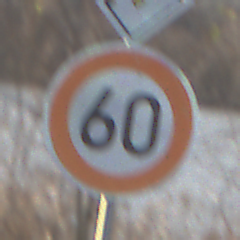
Verkehrszeichen: Geschwindigkeit60
Zusatzzeichen oben: EndeVorfahrtsstrasse
Umgebung: Outdoor, Nature
Tageszeit: MorningAfternoon
Wetter: PartlyCloudy
Licht: Natural
Jahreszeit: NotSpecified
Kontrast: HighContrast